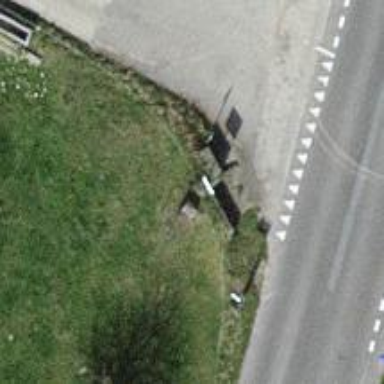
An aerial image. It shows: Bus stop with platform for public transport.